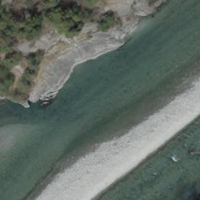
EUNIS habitat code: 15
Species observed at this site:
Sedum album